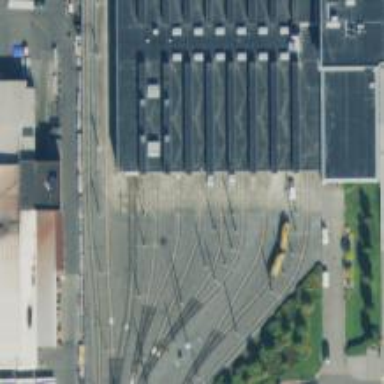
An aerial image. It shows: Light rail service yard with electrified contact lines.